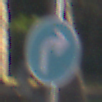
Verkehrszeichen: VorgeschriebeneFahrtrichtungRechts
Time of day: MorningAfternoon
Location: Outdoor (Suburban)
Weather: Clear
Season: NotSpecified
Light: Natural